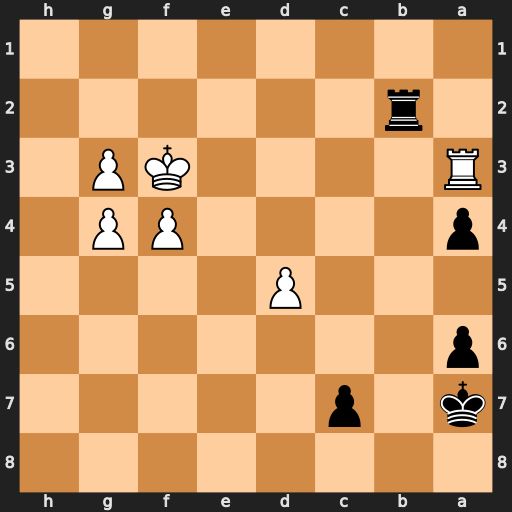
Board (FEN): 8/k1p5/p7/3P4/p4PP1/R4KP1/1r6/8
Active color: b
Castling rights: -
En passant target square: -
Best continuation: Rb3+ Rxb3 axb3 d6 cxd6